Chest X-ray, PA view. Patient: 24 years old, sex M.
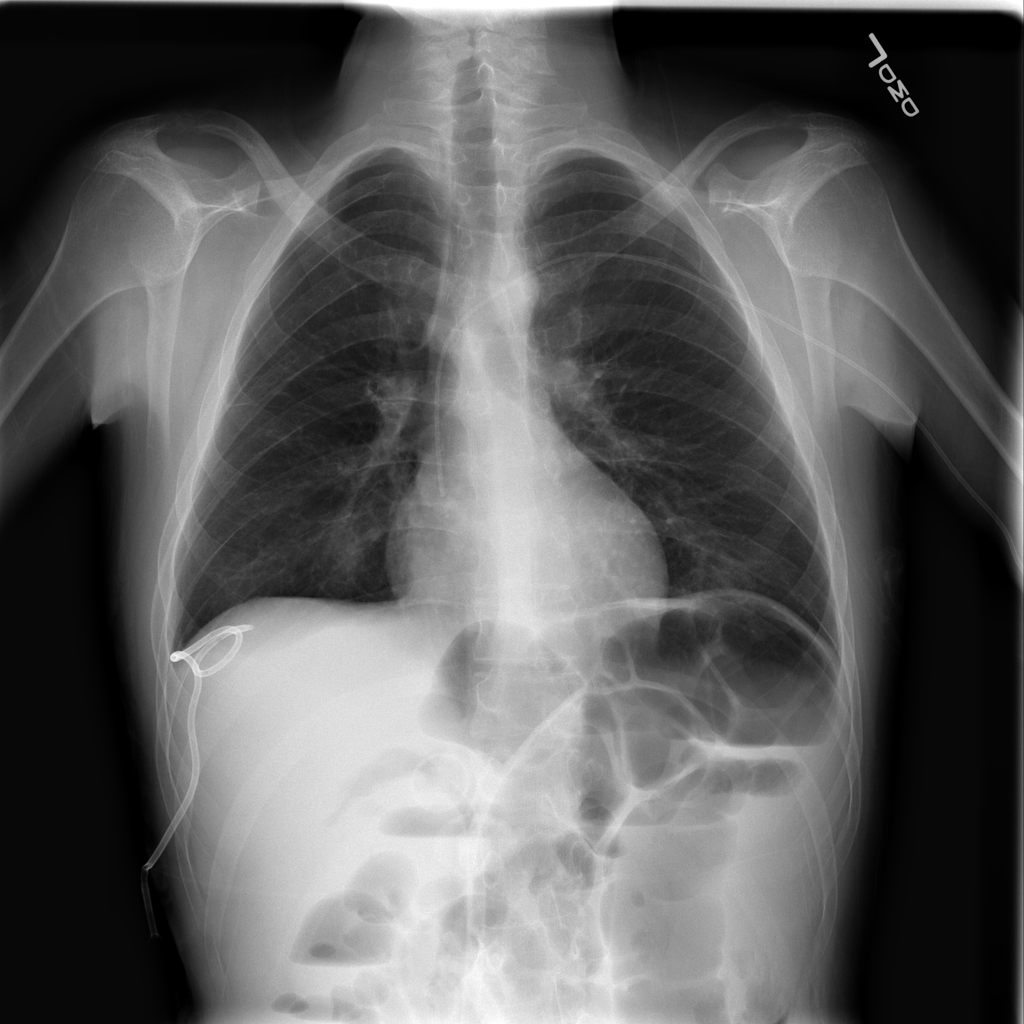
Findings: Pneumothorax